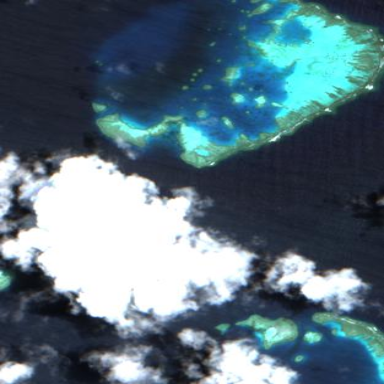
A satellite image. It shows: Beautiful reef in its natural habitat.